Field crop: maize
Growth stage: 2
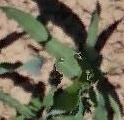
Species: maize